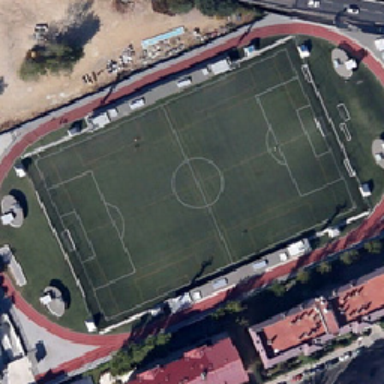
Next to the green soccer field is a red audience stand surrounded by red steps .